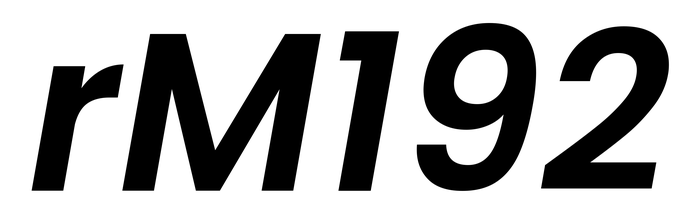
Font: Poppins-SemiBoldItalic